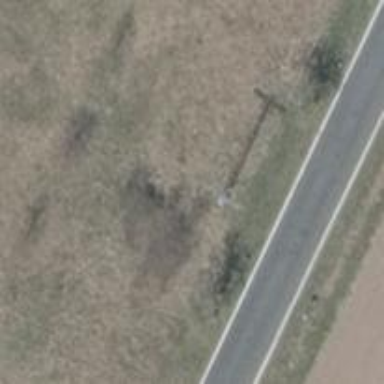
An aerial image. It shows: Power pole.